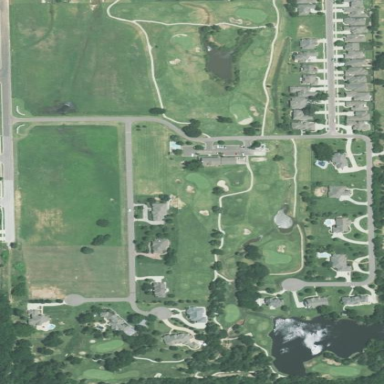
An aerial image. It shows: Golf course surrounded by greenery.